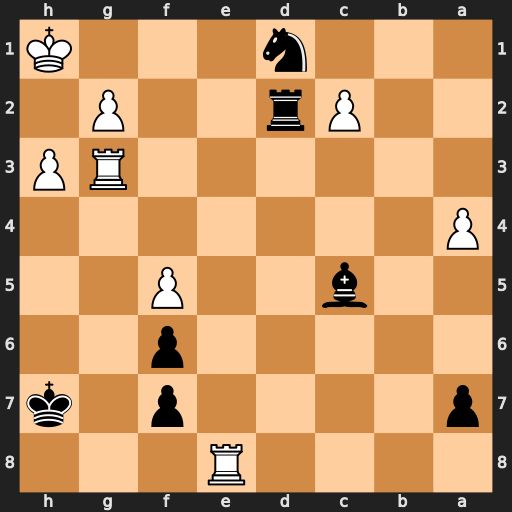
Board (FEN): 4R3/p4p1k/5p2/2b2P2/P7/6RP/2Pr2P1/3n3K
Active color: b
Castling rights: -
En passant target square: -
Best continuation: Nf2+ Kh2 Bd6